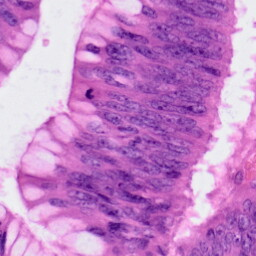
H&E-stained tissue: Colon